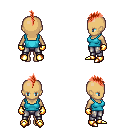
a pixel art fantasy rpg character, female body template, human, tanned skin, teal pirate shirt, metal pants, red mohawk hairstyle, gold gloves, gold boots, four views (front, back, left, right), 2x2 character sprite sheet, small pixel art, hard edges, no anti-aliasing